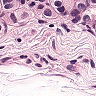
Metastatic tissue present: yes